Question: Hi,
I have a requirement to show receipt preview as part of WPF page. Sample of receipt is attached.
Each line of text on the receipt can have different alignment(some center, some right or left) and color depending on configuration. Also, the number of lines can vary for each receipt type. I am wondering which controls to be used to effectively implement this. I can create labels dynamically in code behind depending on number of lines and align each one differently with different foreground color but just looking for an effective way if there is any. The width of receipt does NOT vary but length may. Font is same for all lines and all receipt types. Any ideas are really appreciated.
Thanks
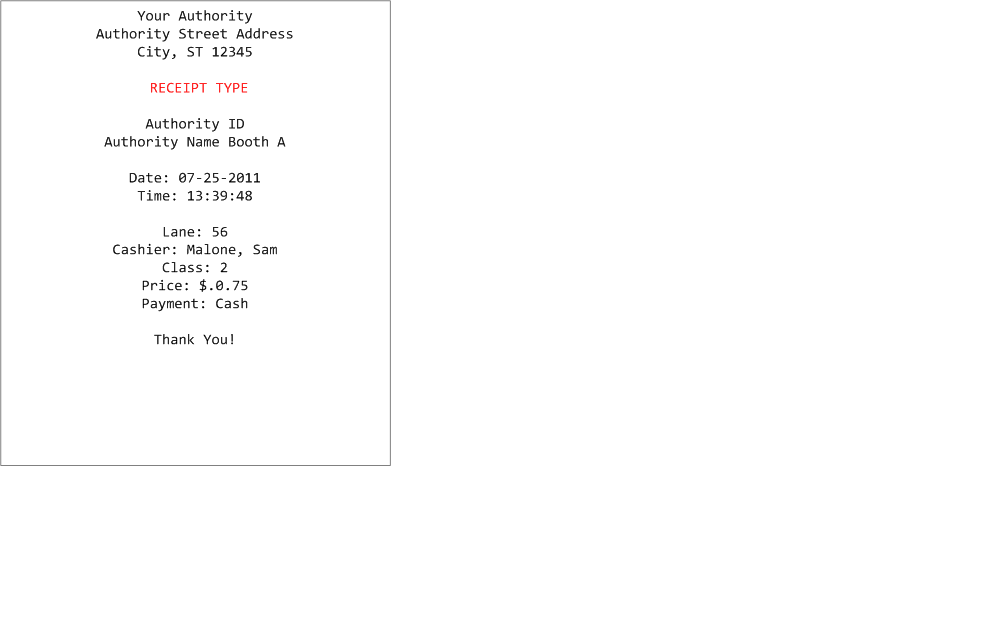
Answer: It is normally better to avoid dynamically adding controls like labels or textblocks from your code behind. This type of code is difficult to read and almost impossible to test. Instead, you should use a view-model class (look up the MVVM pattern). Your view-model could have a property returning a list of ReceiptItem and then in your view (the XAML file) you make an ItemsControl and bind it to your list of ReceiptItems. Now you can create a template for the ReceiptItem class so that they show up a desired using Label, TextBlock, or whatever you decide is appropriate.
For example, in C# you would need two classes:
'''
public class MyReceiptViewModel
{
public List<ReceiptItem> ReceiptItems { get; set; }
}
public class ReceiptItem
{
public string Content { get; set; }
public bool IsHighlighted { get; set; }
}
'''
Your view might look like (this assumes that you have an instance of MyReceiptViewModel as your data context):
'''
<ItemsControl ItemsSource="{Binding ReceiptItems}">
<ItemsControl.ItemTemplate>
<DataTemplate>
<TextBlock
Text="{Binding Content}"
Foreground="{Binding IsHighlighted, Converter={StaticResource MyColorFromBooleanConverter}}" />
</DataTemplate>
</ItemsControl.ItemTemplate>
</ItemsControl>
'''